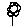
Label: flower